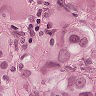
Metastatic tissue present: yes